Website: apple-inc
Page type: customer-info-address
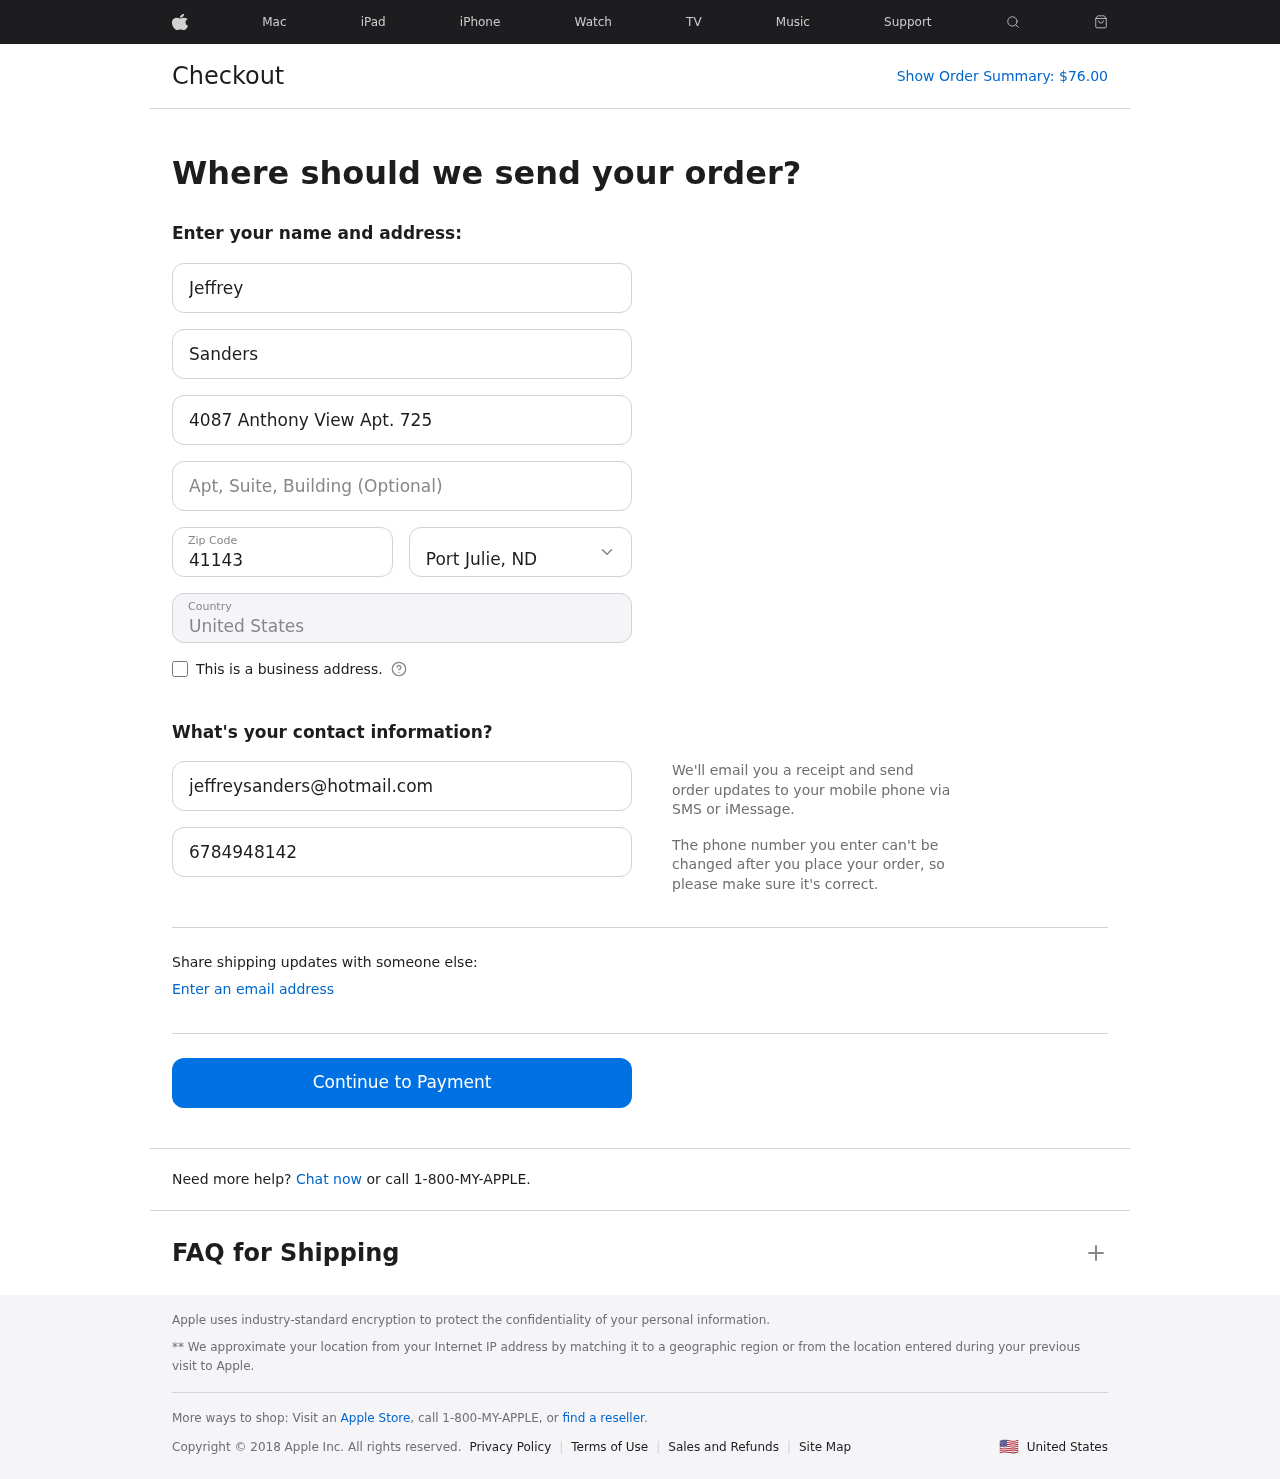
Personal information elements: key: PII_CITY_STATE
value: Port Julie, ND
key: PII_COUNTRY
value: United States
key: PII_EMAIL
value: jeffreysanders@hotmail.com
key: PII_FIRSTNAME
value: Jeffrey
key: PII_LASTNAME
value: Sanders
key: PII_PHONE
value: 6784948142
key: PII_POSTCODE
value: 41143
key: PII_STREET
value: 4087 Anthony View Apt. 725
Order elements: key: ORDER_TOTAL
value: $76.00